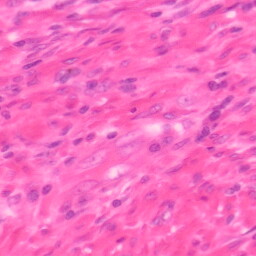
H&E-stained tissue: Colon